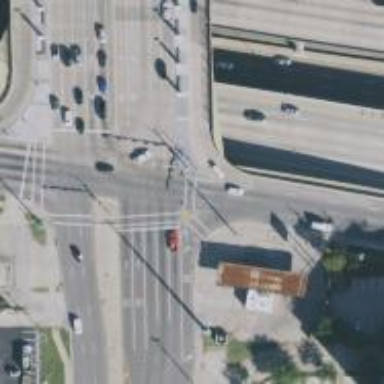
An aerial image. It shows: Secondary link road crossing over bridge.